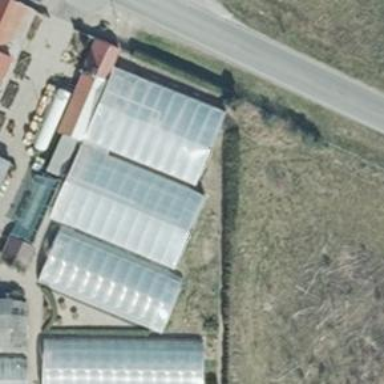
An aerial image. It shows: Greenhouse used for horticulture.